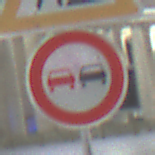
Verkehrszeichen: Ueberholverbot
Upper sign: Arbeitsstelle
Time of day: Night
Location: Outdoor (Urban)
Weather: PartlyCloudy
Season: NotSpecified
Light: Artificial